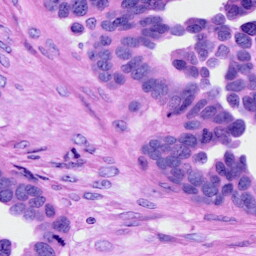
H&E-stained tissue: Ovarian